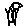
Label: bird